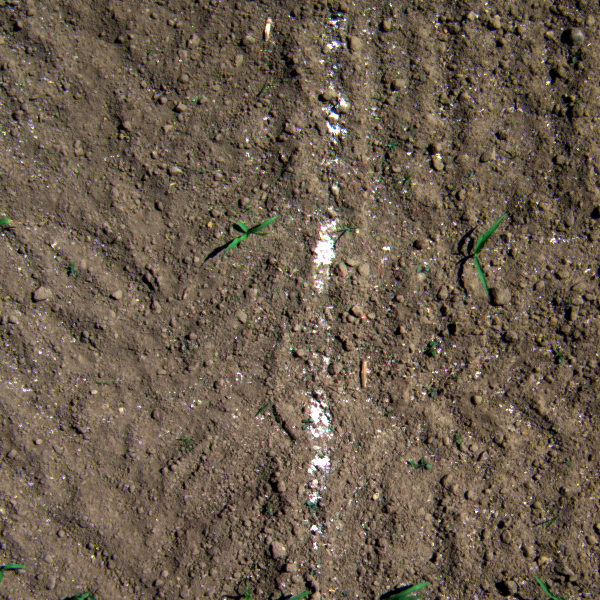
Acquisition date: 2023-05-30
Tile: 0730
Annotated plant instances:
label: maize
label: maize
label: maize
label: maize
label: maize
label: maize
label: maize
label: maize
label: maize
label: amaranth
label: weed_other
label: amaranth
label: weed_other
label: weed_other
label: amaranth
label: amaranth
label: weed_other
label: weed_other
label: amaranth
label: weed_other
label: weed_other
label: weed_other
label: weed_other
label: weed_other
label: weed_other
label: weed_other
label: weed_other
label: weed_other
label: weed_other
label: weed_other
label: maize
label: amaranth
label: barnyard_grass
label: barnyard_grass
label: barnyard_grass
label: barnyard_grass
label: barnyard_grass
label: amaranth
label: weed_other
label: weed_other
label: weed_other
label: weed_other
label: barnyard_grass
label: barnyard_grass
label: barnyard_grass
label: barnyard_grass
label: weed_other
label: amaranth
label: amaranth